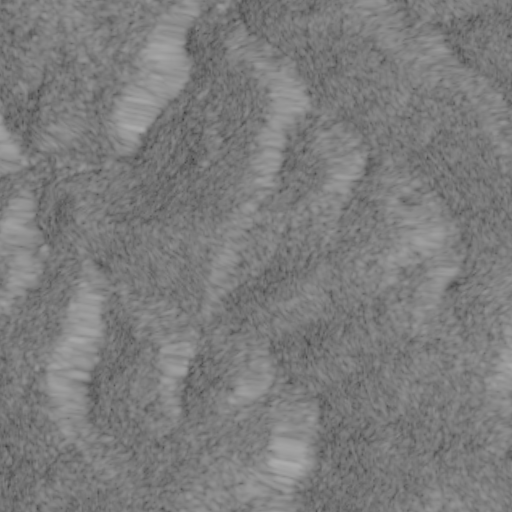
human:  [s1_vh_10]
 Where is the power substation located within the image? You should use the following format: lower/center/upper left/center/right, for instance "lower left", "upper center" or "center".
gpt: The power substation is located in the upper center of the image.
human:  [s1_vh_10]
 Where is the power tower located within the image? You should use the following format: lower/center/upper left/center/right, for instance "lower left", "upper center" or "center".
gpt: The power tower is located in the center left of the image.
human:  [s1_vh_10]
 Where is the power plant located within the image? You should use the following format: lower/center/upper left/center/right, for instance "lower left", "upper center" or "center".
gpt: There is no power plant in the image.

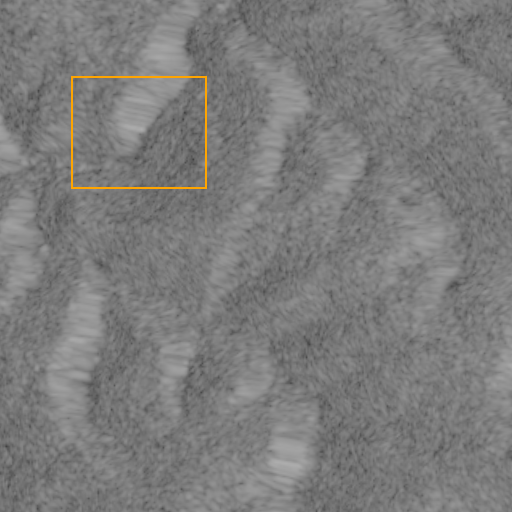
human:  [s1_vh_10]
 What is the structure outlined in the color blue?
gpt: There is no blue outline.
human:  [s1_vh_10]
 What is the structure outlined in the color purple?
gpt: There is no structure outlined in purple.